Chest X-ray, AP view. Patient: 58 years old, sex M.
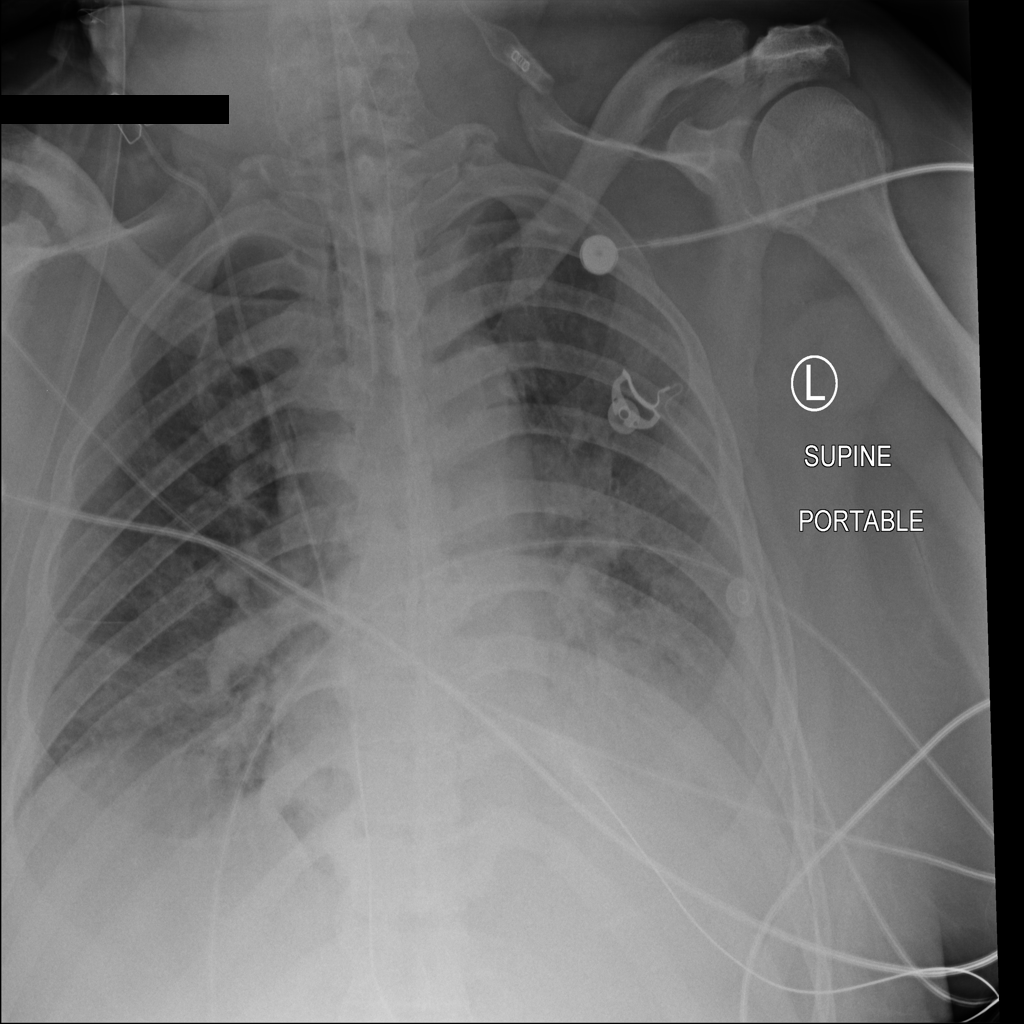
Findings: Effusion, Infiltration